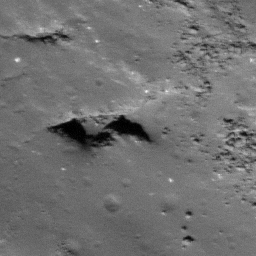
Pit: Tycho 9
Host crater: Tycho
Host type: impact_melt
Lunar coordinates: latitude -42.651, longitude 349.542